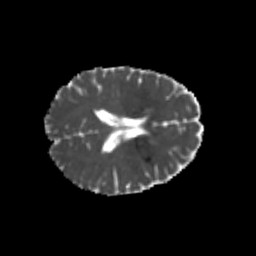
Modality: MD
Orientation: axial
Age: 20
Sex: female
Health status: healthy
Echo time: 0.074 s